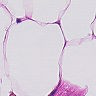
Metastatic tissue present: no